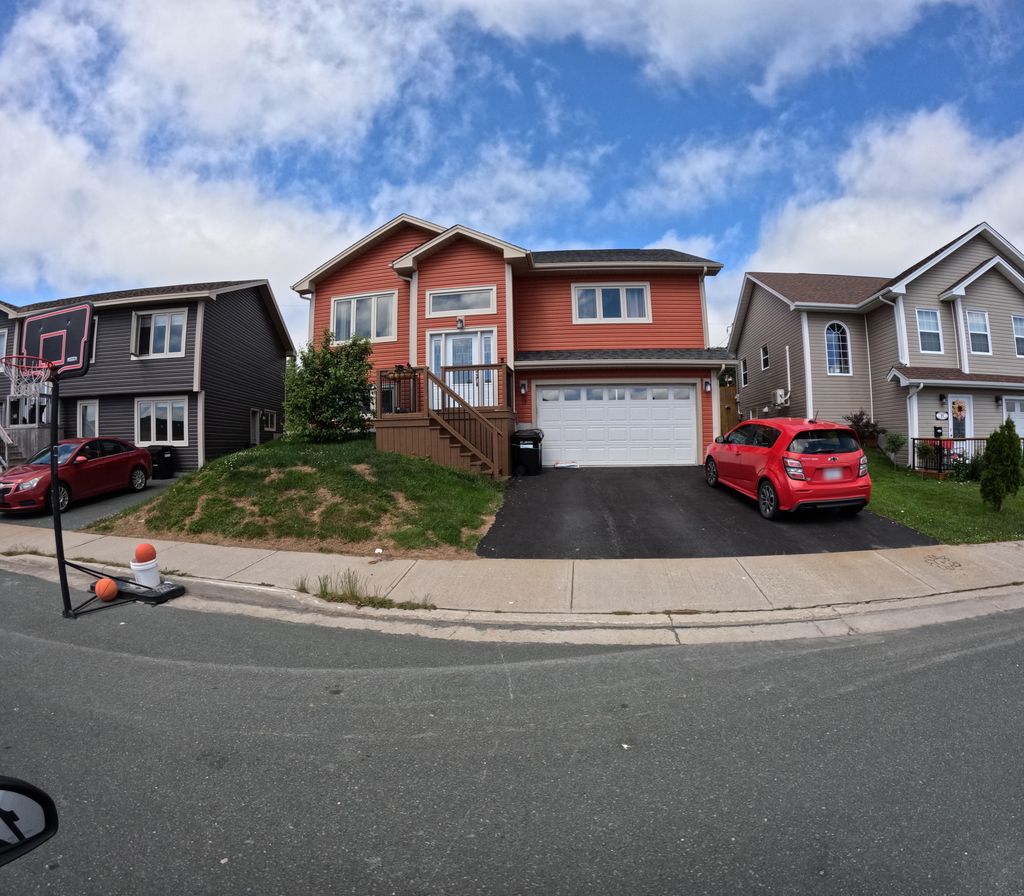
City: st_johns